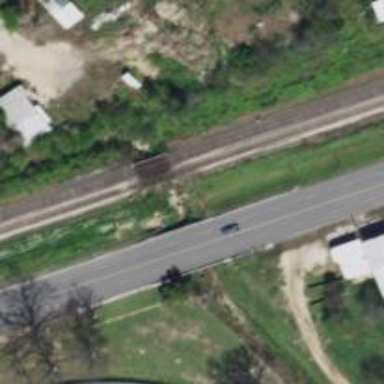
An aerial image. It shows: Railway bridge over siding railway service.